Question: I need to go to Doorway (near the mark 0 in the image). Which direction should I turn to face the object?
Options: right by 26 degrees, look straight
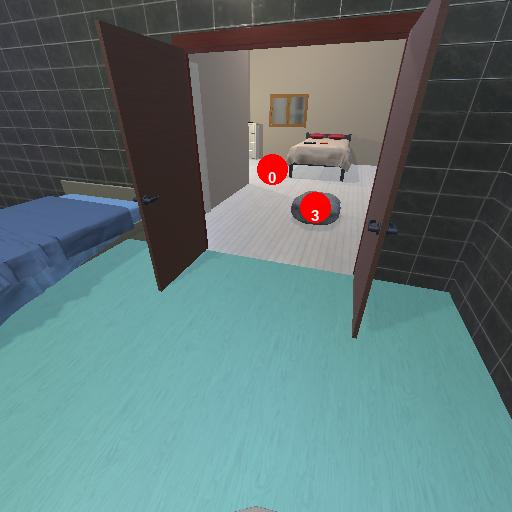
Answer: right by 26 degrees